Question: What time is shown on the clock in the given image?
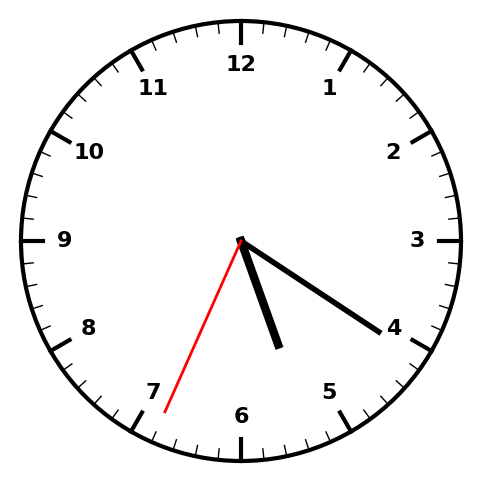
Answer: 05:20:34